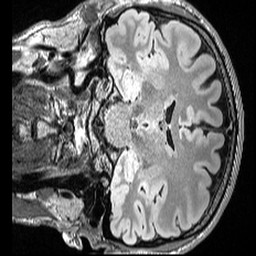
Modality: FLAIR
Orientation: coronal
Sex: male